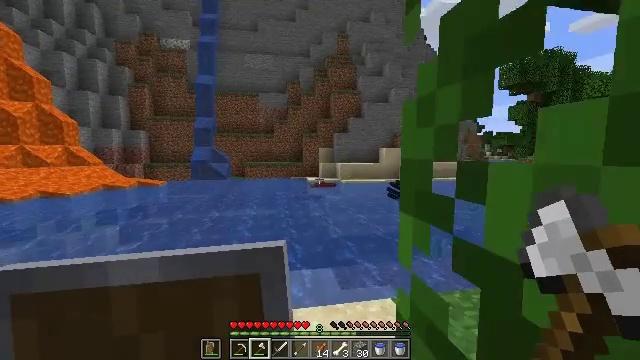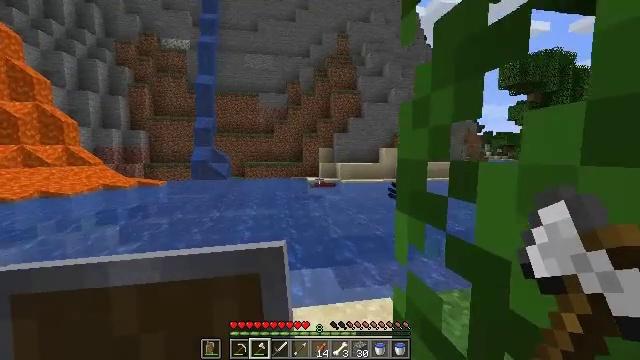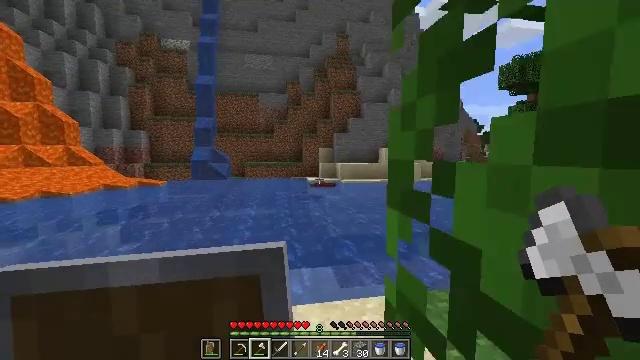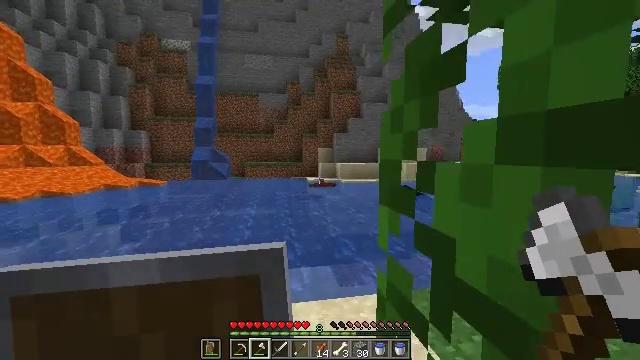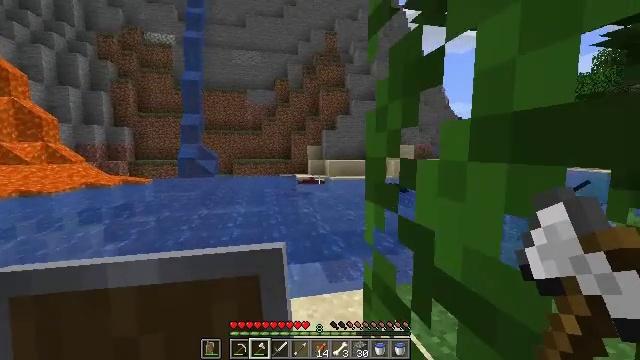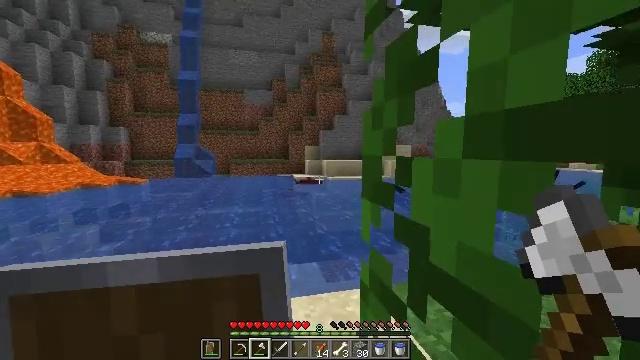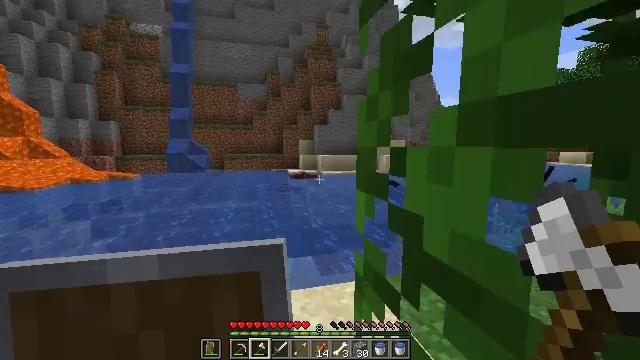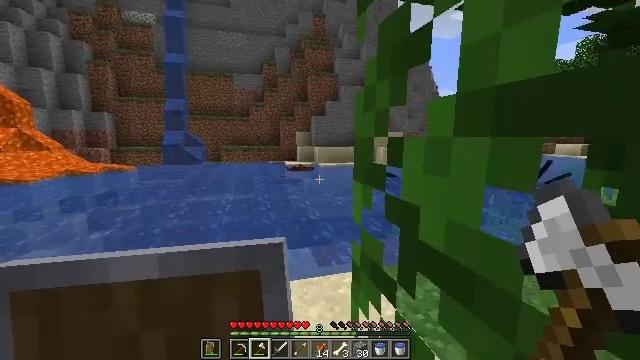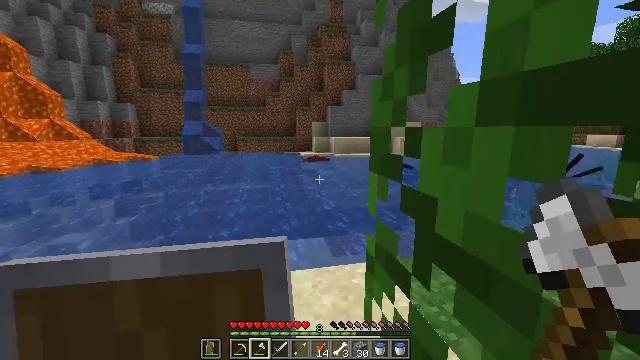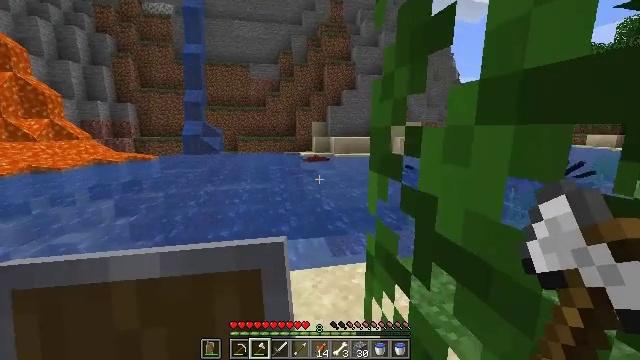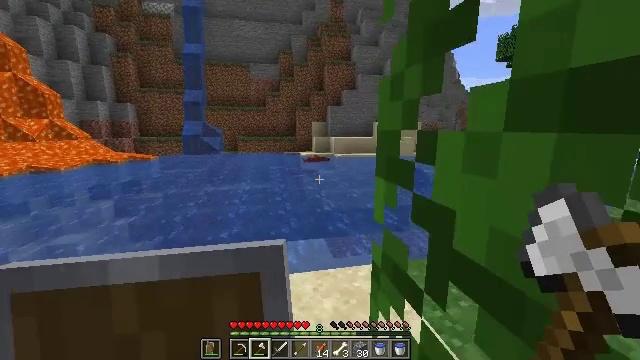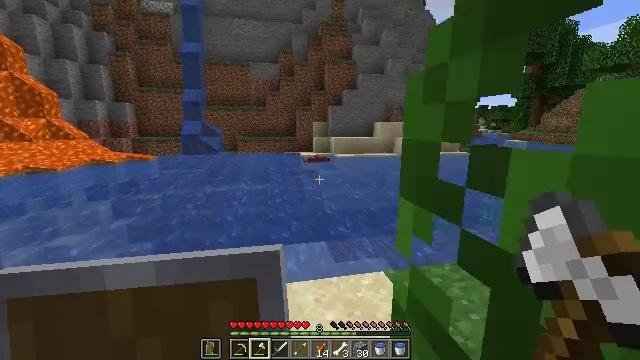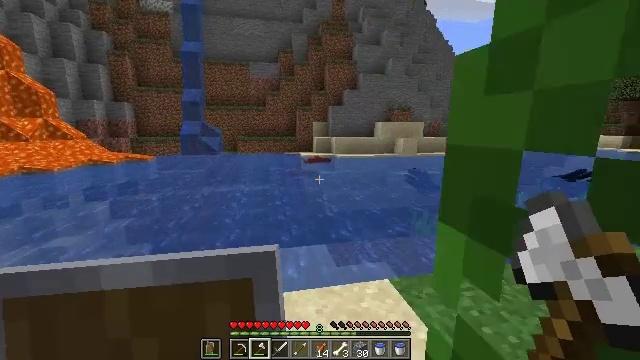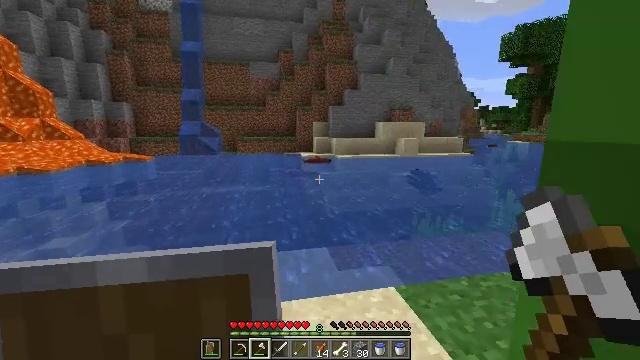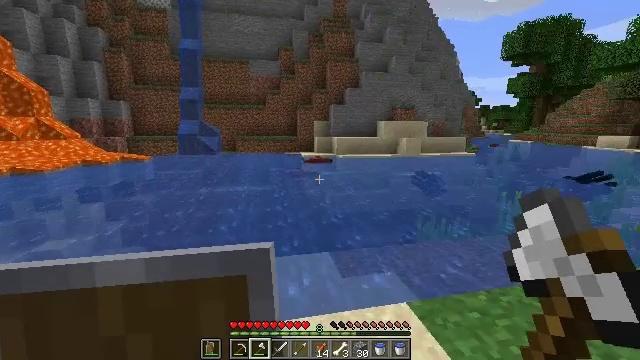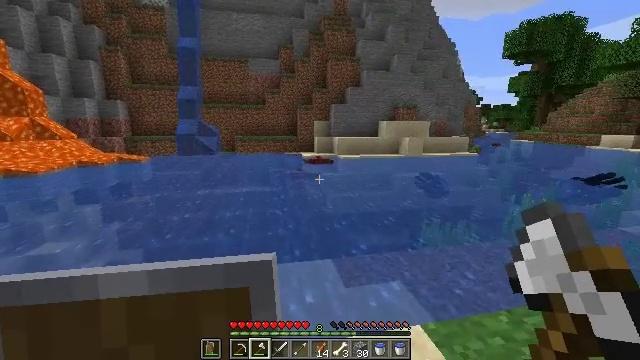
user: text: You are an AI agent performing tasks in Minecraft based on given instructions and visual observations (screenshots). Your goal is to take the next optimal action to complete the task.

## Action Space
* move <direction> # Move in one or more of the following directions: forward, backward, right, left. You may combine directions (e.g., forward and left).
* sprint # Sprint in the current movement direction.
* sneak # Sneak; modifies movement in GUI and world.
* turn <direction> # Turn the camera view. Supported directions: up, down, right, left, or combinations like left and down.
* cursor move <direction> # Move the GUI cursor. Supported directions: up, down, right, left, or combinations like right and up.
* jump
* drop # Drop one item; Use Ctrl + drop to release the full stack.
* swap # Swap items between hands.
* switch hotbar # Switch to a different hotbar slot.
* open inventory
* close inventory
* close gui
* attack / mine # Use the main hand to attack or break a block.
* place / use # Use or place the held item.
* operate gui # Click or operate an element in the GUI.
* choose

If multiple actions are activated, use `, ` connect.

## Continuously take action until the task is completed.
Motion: motion action
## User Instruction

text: Fish and kill the salmon.
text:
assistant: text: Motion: move right
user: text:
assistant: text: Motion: move right
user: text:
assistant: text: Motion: move right
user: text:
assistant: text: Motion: move right, turn right
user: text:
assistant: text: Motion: no_op
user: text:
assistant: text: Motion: turn right and down
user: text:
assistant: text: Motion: turn down
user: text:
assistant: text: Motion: turn left and down
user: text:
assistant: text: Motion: no_op
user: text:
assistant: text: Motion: move forward
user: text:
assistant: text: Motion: move forward
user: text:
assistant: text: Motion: move forward
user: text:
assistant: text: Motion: move forward
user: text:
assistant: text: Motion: move forward
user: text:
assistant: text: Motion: move forward
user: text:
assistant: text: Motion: no_op
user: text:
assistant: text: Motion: no_op
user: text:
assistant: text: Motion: move right
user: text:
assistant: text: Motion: move right
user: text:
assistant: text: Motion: move right
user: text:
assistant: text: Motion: move right
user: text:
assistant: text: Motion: no_op
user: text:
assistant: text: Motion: no_op
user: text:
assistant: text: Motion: move forward
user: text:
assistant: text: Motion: move forward
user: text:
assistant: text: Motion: move forward
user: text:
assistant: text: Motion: move forward
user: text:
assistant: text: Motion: move forward
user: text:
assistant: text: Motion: move forward
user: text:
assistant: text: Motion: no_op